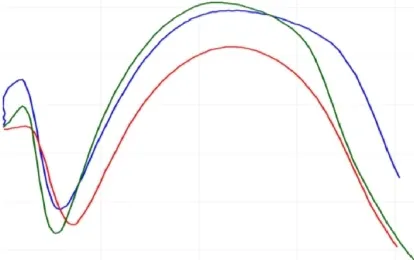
(A) Ektacytometry before and after splenectomy.
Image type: chart (chart)